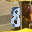
Label: 8